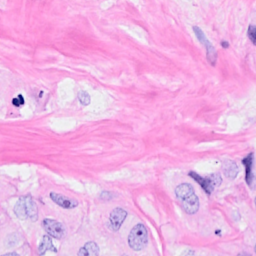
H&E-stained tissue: Breast